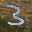
Label: 3